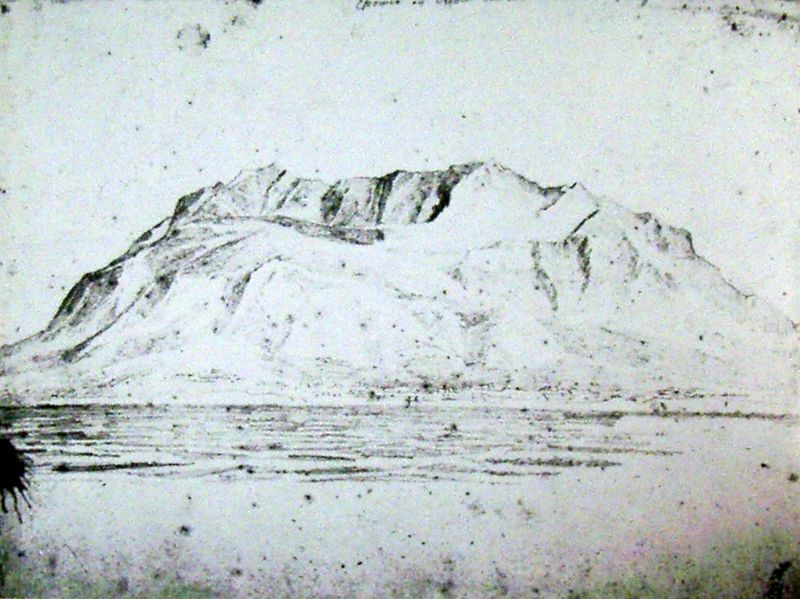
Titel: Monte Epomeo auf Ischia
Künstler: Heinrich Reinhold
Standort: Berlin
Institution: Alte Nationalgalerie
Schlagwörter: berg, dunkel, feder, felsen, himmel, meer, schatten, wasser, weiß, wolken, fluss, grün, landschaft, sand, see, stadt, ufer, bewegung, hell, licht, schwarz, skizze, zeichnung, ausblick, blick, eis, gras, schnee, wiese, alt, stein, steine, hügel, kalt, natur, spiegelung, einsam, flach, gewässer, sonne, insel, renaissance, anhöhe, küste, ruhig, strand, welle, wellen, papier, ruhe, ansicht, italien, studie, abhang, berge, fels, gebirge, gipfel, kette, wüste, dorf, graphik, linien, winter, strom, dünung, wogen, unscharf, foto, fotografie, panorama, punkte, tusche, vulkan, alpen, kohle, eisberg, druck, schwarzweiss, radierung, gross, künstler, bleistift, kunst, schimmel, stift, tinte, fleck, flecken, sicht, karg, siedlung, seeufer, plateau, dürer, bergsee, wasserspiegel, lavierung, grat, trist, silberstift, hochebene, bebirge, australien, entwruf, schlecht erhalten, llicht, nordpol, antarktis, südpol, ayers rock, ebirge, aborisdchehjk, zeichnuh, mount, landschaftsstudie, fer, hügegl, hūgel